Question: I'm new to android development..
I have this code in my main class:
'''
Button prevBtn, pauseBtn, nextBtn;
EditText counterTxt;
@Override
public void onCreate(Bundle savedInstanceState) {
super.onCreate(savedInstanceState);
setContentView(R.layout.activity_affirmations);
SharedPreferences prefs = PreferenceManager.getDefaultSharedPreferences(this);
prevBtn = (Button)findViewById(R.id.prevBtn);
pauseBtn = (Button)findViewById(R.id.pauseBtn);
nextBtn = (Button)findViewById(R.id.nextBtn);
counterTxt = (EditText)findViewById(R.id.counterTxt);
prevBtn.setOnClickListener(new View.OnClickListener() {
int t = Integer.parseInt(counterTxt.getText().toString());
public void onClick(View v) {
counterTxt.setText(String.valueOf(t-1));
}
});
nextBtn.setOnClickListener(new View.OnClickListener() {
int t = Integer.parseInt(counterTxt.getText().toString());
public void onClick(View v) {
counterTxt.setText(String.valueOf(t+1));
}
});
}
@Override
public boolean onCreateOptionsMenu(Menu menu) {
getMenuInflater().inflate(R.menu.activity_affirmations, menu);
return true;
}
'''
When I click "Previous", the text field value becomes 19.
When I click "Next", the text field value becomes 21.
But it only displays these two values, nothing else, no matter if i click again. I want to subtract or add 1 whenever i click the appropriate buttons.
I think this happens because the event Listeners are inside onCreate() method? Any idea on how to make it update each time I click?

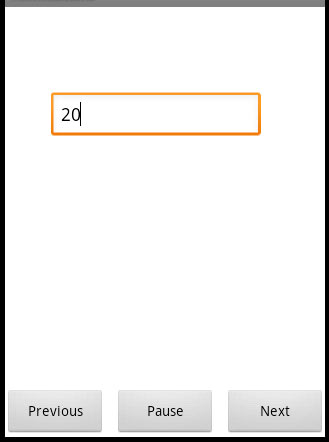
Answer: You need to move your 'parseInt' inside your 'onClick':
'''
nextBtn.setOnClickListener(new View.OnClickListener() {
public void onClick(View v) {
int t = Integer.parseInt(counterTxt.getText().toString());
counterTxt.setText(String.valueOf(t+1));
}
});
'''